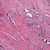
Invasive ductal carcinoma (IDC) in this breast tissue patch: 1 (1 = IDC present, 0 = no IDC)